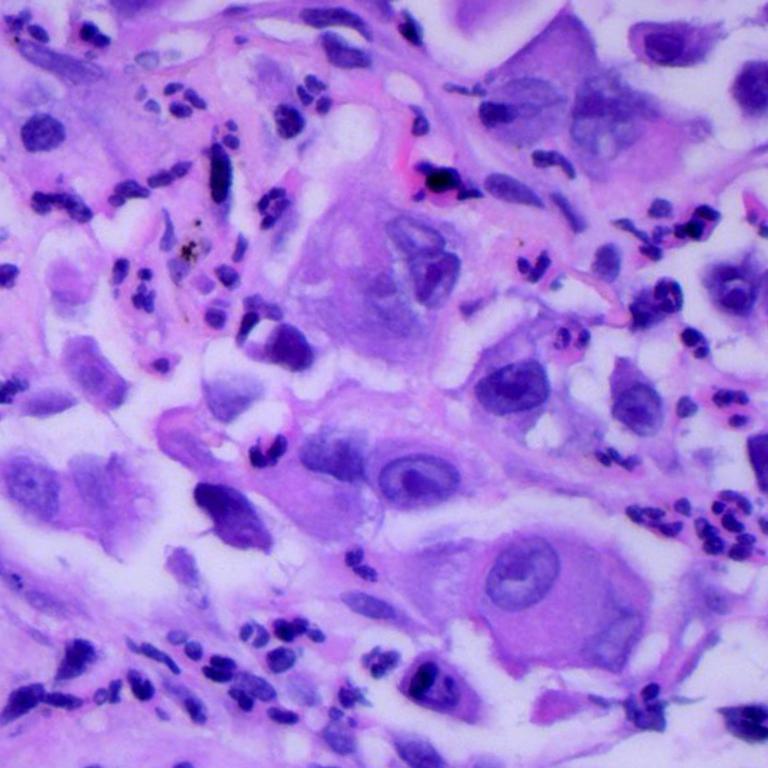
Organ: lung
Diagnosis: adenocarcinomas